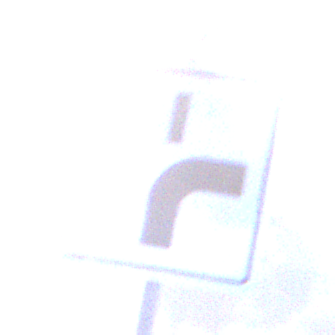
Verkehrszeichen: VerlaufVorfahrtsstrasse8
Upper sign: Vorfahrtsstrasse
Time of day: SunriseSunset
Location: Outdoor (Nature)
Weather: Clear
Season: NotSpecified
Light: Natural